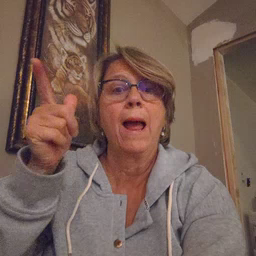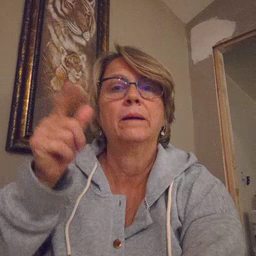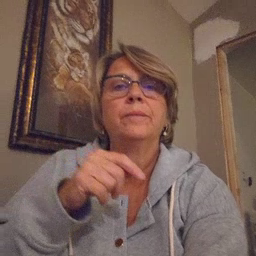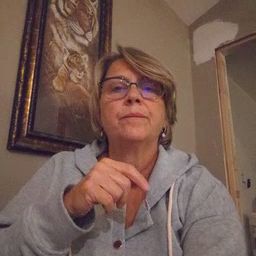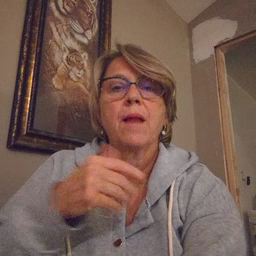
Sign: wake